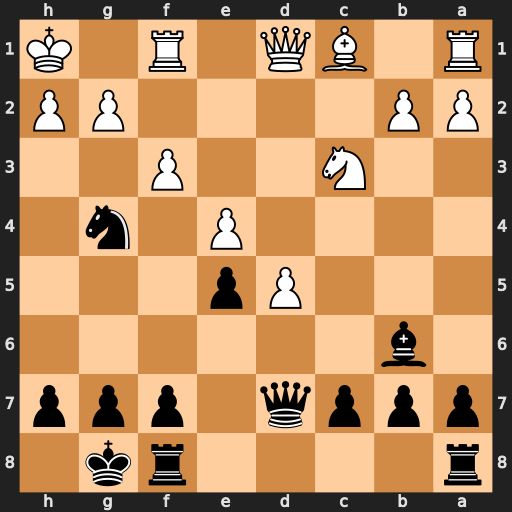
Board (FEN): r4rk1/pppq1ppp/1b6/3Pp3/4P1n1/2N2P2/PP4PP/R1BQ1R1K
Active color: b
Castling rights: -
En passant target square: -
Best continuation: Nf2+ Rxf2 Bxf2